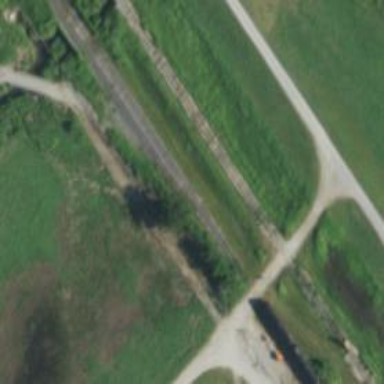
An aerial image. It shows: Railway siding for service.